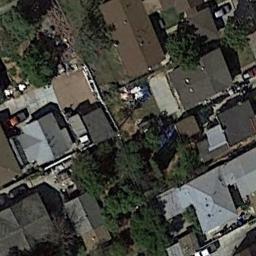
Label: dense_residential